Interaction volume radius: 10 \u00c5
Interaction volume height: 15 \u00c5
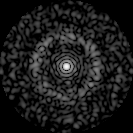
Disorder parameter: 0.8385